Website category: sports
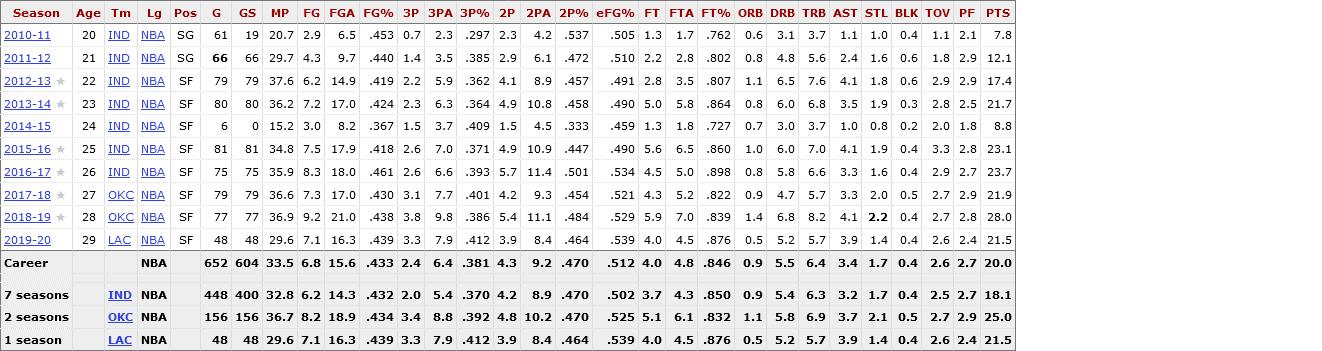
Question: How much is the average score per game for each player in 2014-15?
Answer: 8.8

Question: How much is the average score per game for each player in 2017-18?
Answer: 21.9

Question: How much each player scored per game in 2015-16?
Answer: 23.1

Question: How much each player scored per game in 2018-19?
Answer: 28.0